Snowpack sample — Snodgrass Mountain, Crested Butte, Colorado (2/4/25, 12:06 PM MST)
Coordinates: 38.923, -106.968
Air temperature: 35 °F
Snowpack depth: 80 cm
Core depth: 40 cm
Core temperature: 32 °F
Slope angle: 14°, slope face: 78°
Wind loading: low
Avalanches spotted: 0
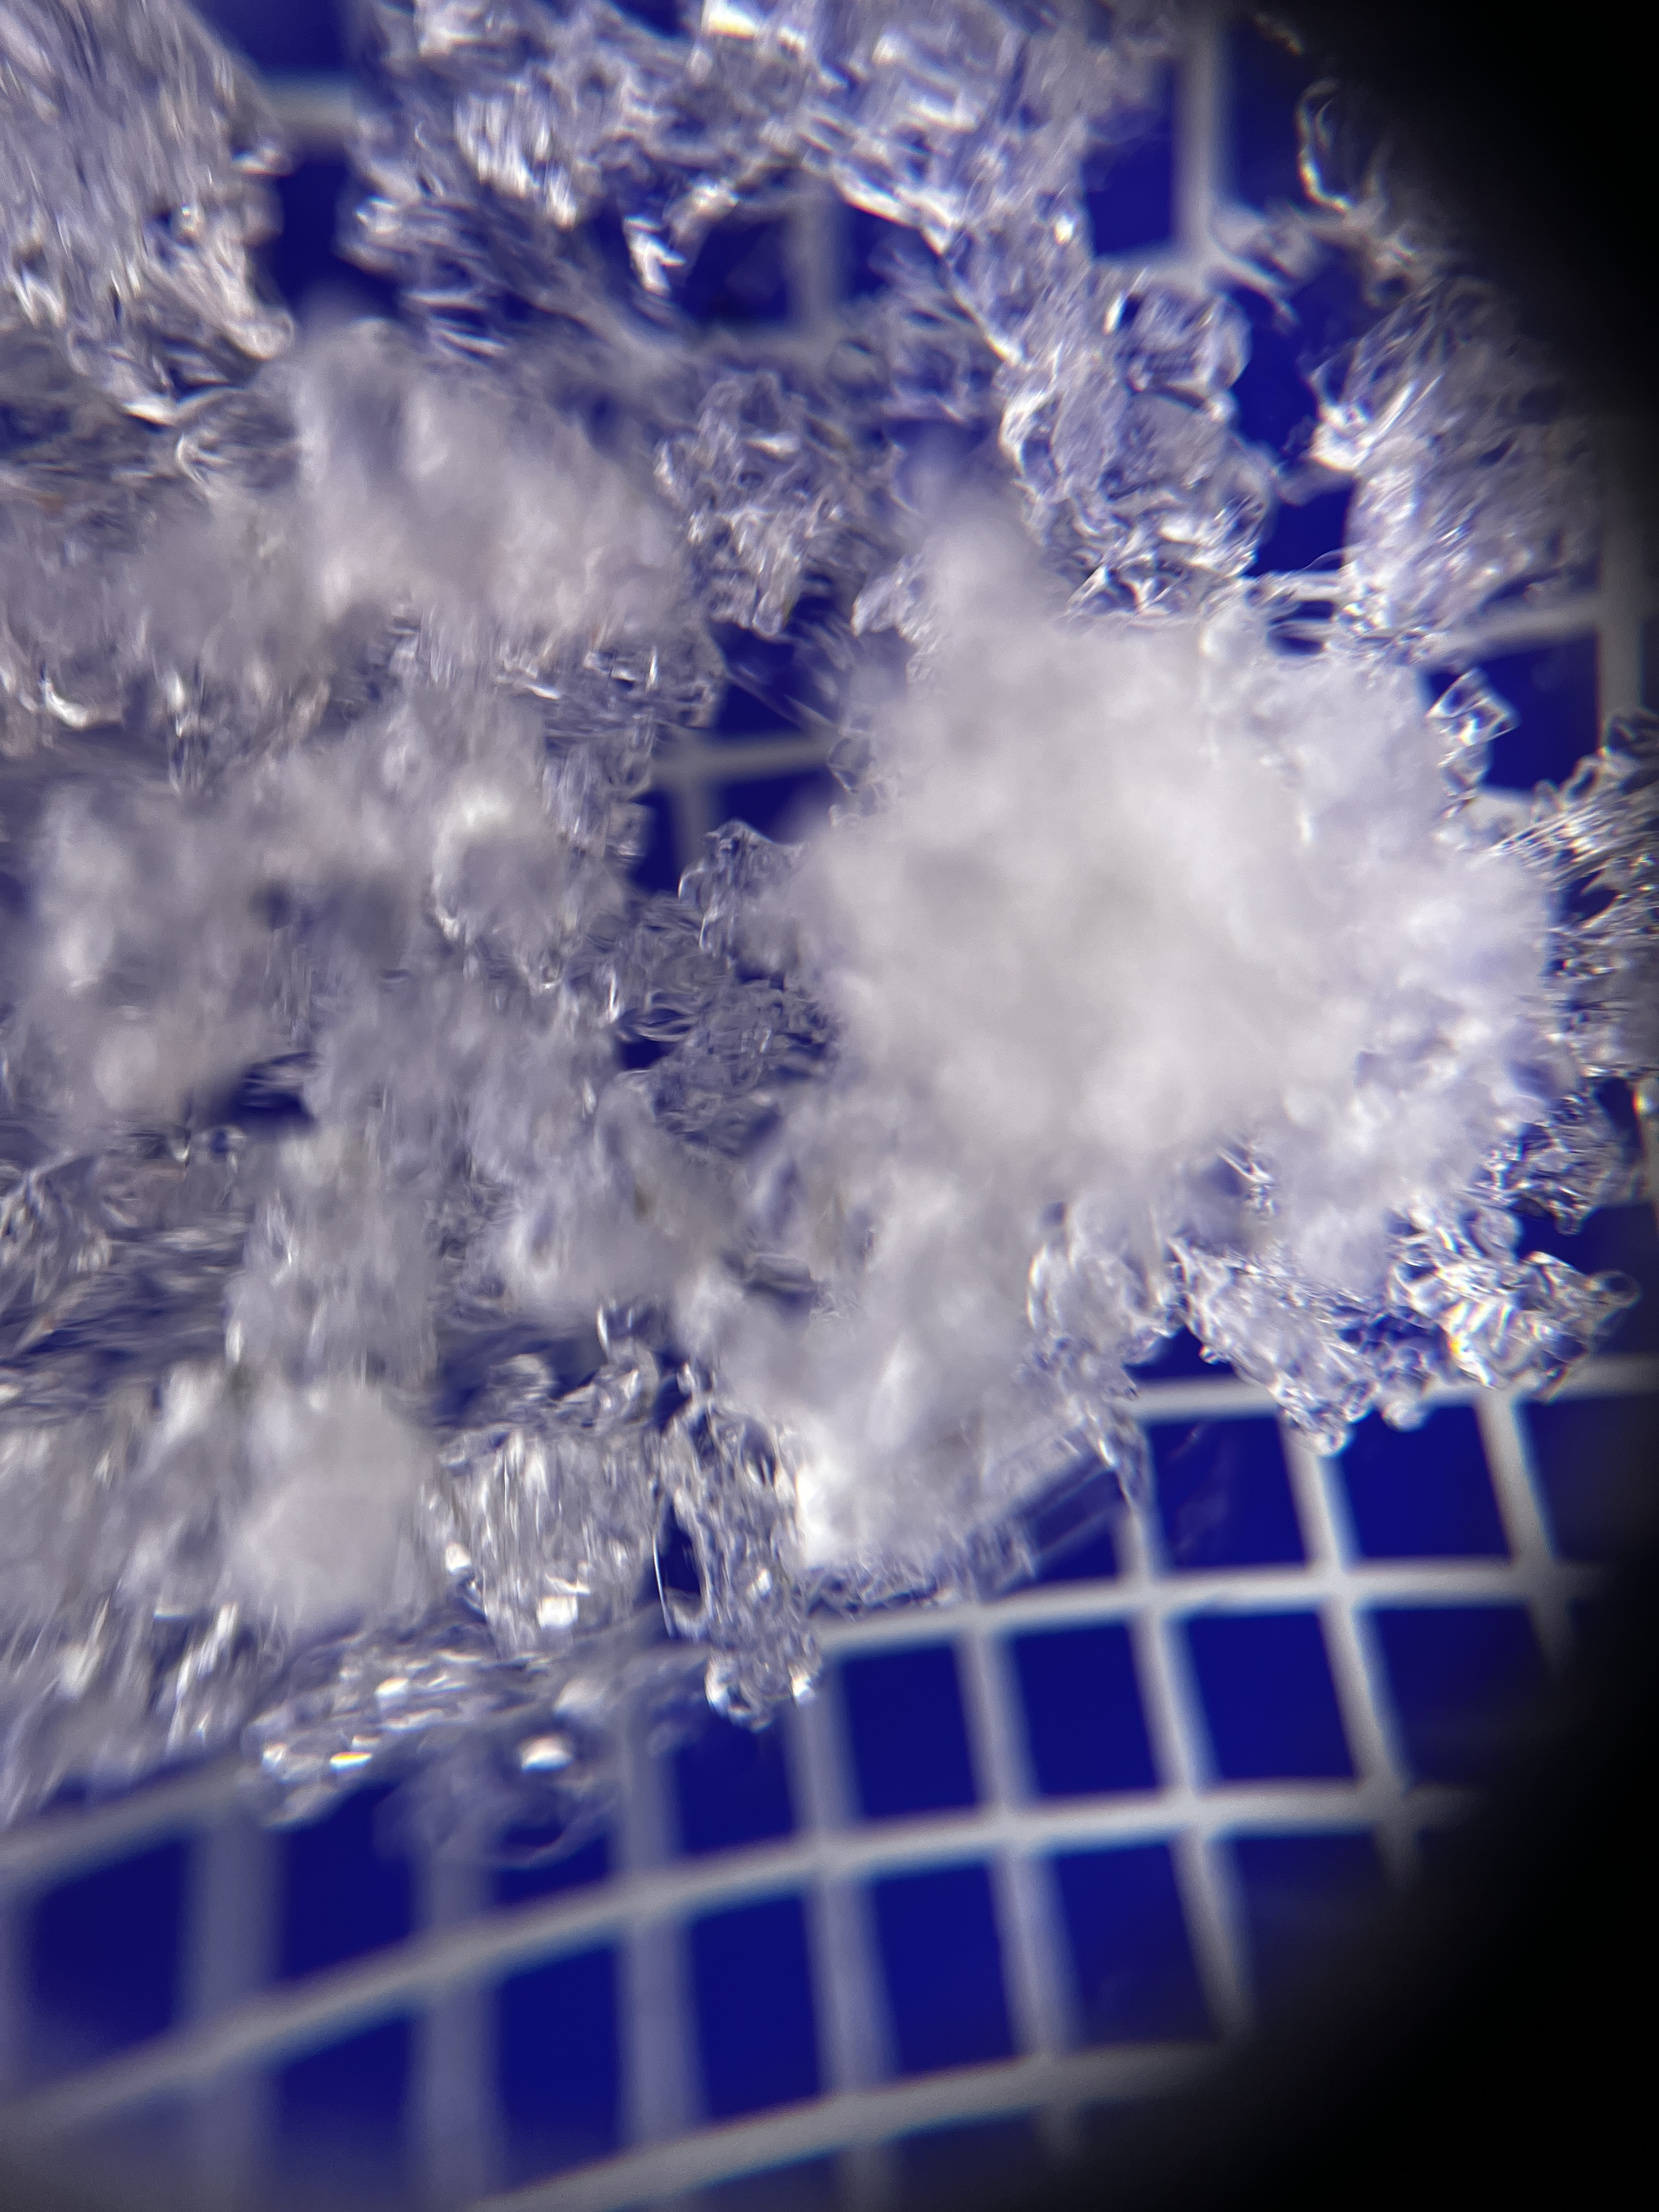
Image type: magnified_profile
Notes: No avalanches nearby, unusually warm weather for the last month reported by residents, Collected 25 yards from treeline